Question: I applied a 'css' for image button as follows
'''
<style type="text/css">
.selected
{
padding-left:50px;
background: transparent url('Images/samplecopy.jpg') ;
background-repeat: repeat;
}
</style>
'''
'<asp:ImageButton ID="btnYes" CssClass="selected" runat="server" ImageUrl="~/Images/image.jpg" />'
But i am not getting as per required. i would like to cover the whole 'image button' with the background image that applied

I need to hover that black back ground exactly on the image can any one help me
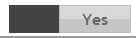
Answer: Don't use the padding, that's what causing the problem.
Use the following code and see if it helps
'''
<style type="text/css">
.selected
{
padding:0px;
background: transparent url('Images/samplecopy.jpg') ;
background-repeat: repeat;
}
</style>
'''
'''
clear: both;
padding: 5px;
border: 1px;
background: transparent url('Images/samplecopy.jpg') ;
background-repeat: repeat;
color: #FFF;
font-weight: bold;
font-size: 12px;
border-radius:3px;
'''
Try these properties in CSS and tell me if it helps.